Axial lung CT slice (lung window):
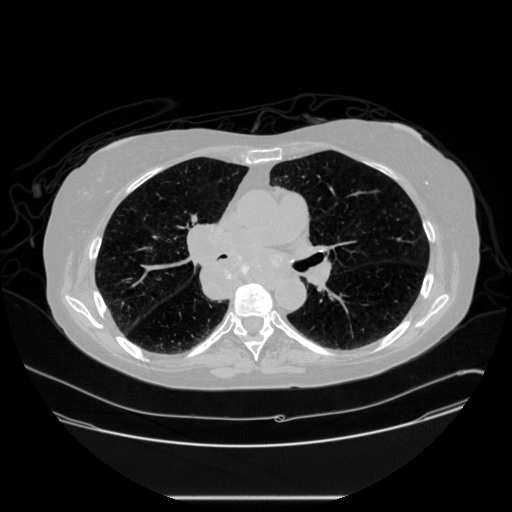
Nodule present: no